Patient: sex F, age 43
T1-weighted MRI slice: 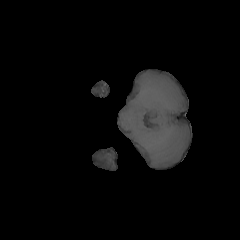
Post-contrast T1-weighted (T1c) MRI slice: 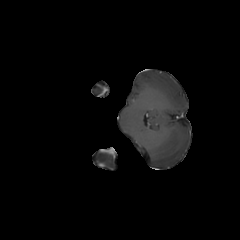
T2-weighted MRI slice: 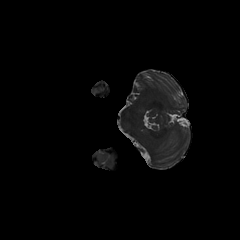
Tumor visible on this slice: no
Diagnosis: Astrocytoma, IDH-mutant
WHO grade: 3